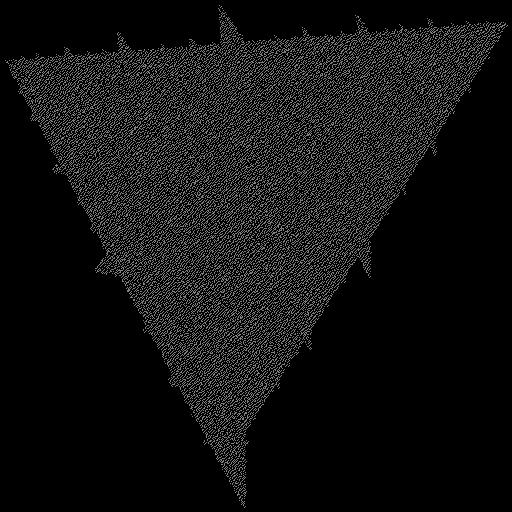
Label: a1